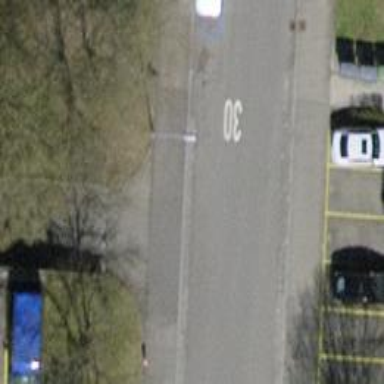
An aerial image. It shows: Unmarked crossing with traffic calming table on the road.